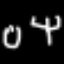
Label: fork